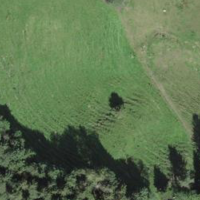
EUNIS habitat code: 24
Species observed at this site:
Geum rivale